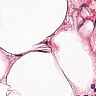
Metastatic tissue present: no